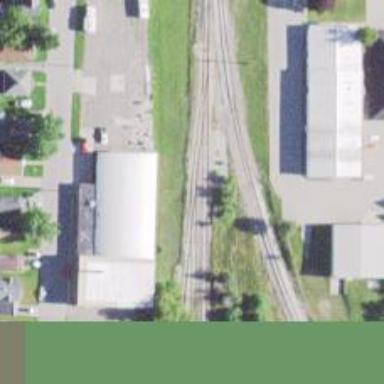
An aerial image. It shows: Railway siding with rails.